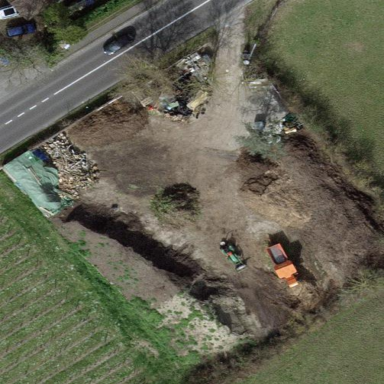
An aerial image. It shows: Farmyard area.